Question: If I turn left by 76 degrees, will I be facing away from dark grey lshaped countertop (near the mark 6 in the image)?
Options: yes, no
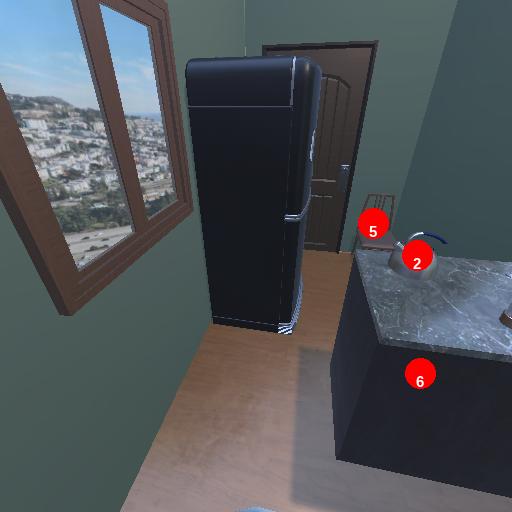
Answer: yes